Field crop: maize
Growth stage: 1
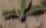
Species: atriplex